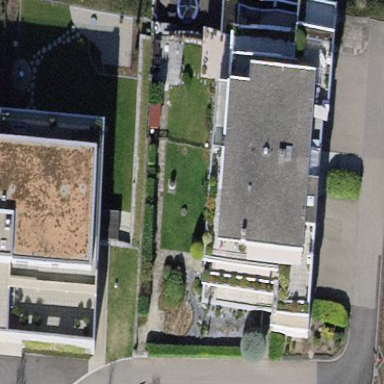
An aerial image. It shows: Residential building.